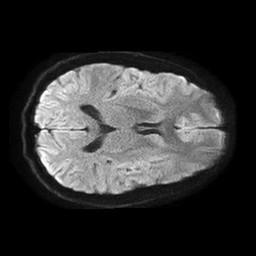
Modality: TRACE
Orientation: axial
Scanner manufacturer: philips
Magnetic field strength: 1.5 T
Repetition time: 4.6 s
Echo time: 0.08517 s